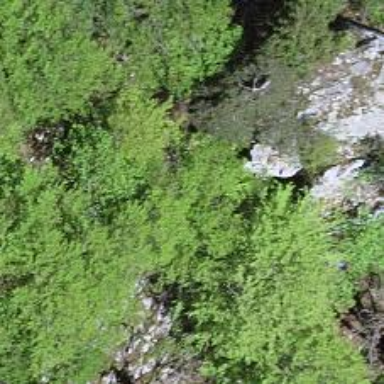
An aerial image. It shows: Cliff in nature.